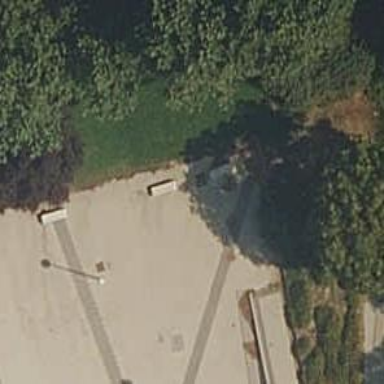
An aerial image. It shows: White bench.